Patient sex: M
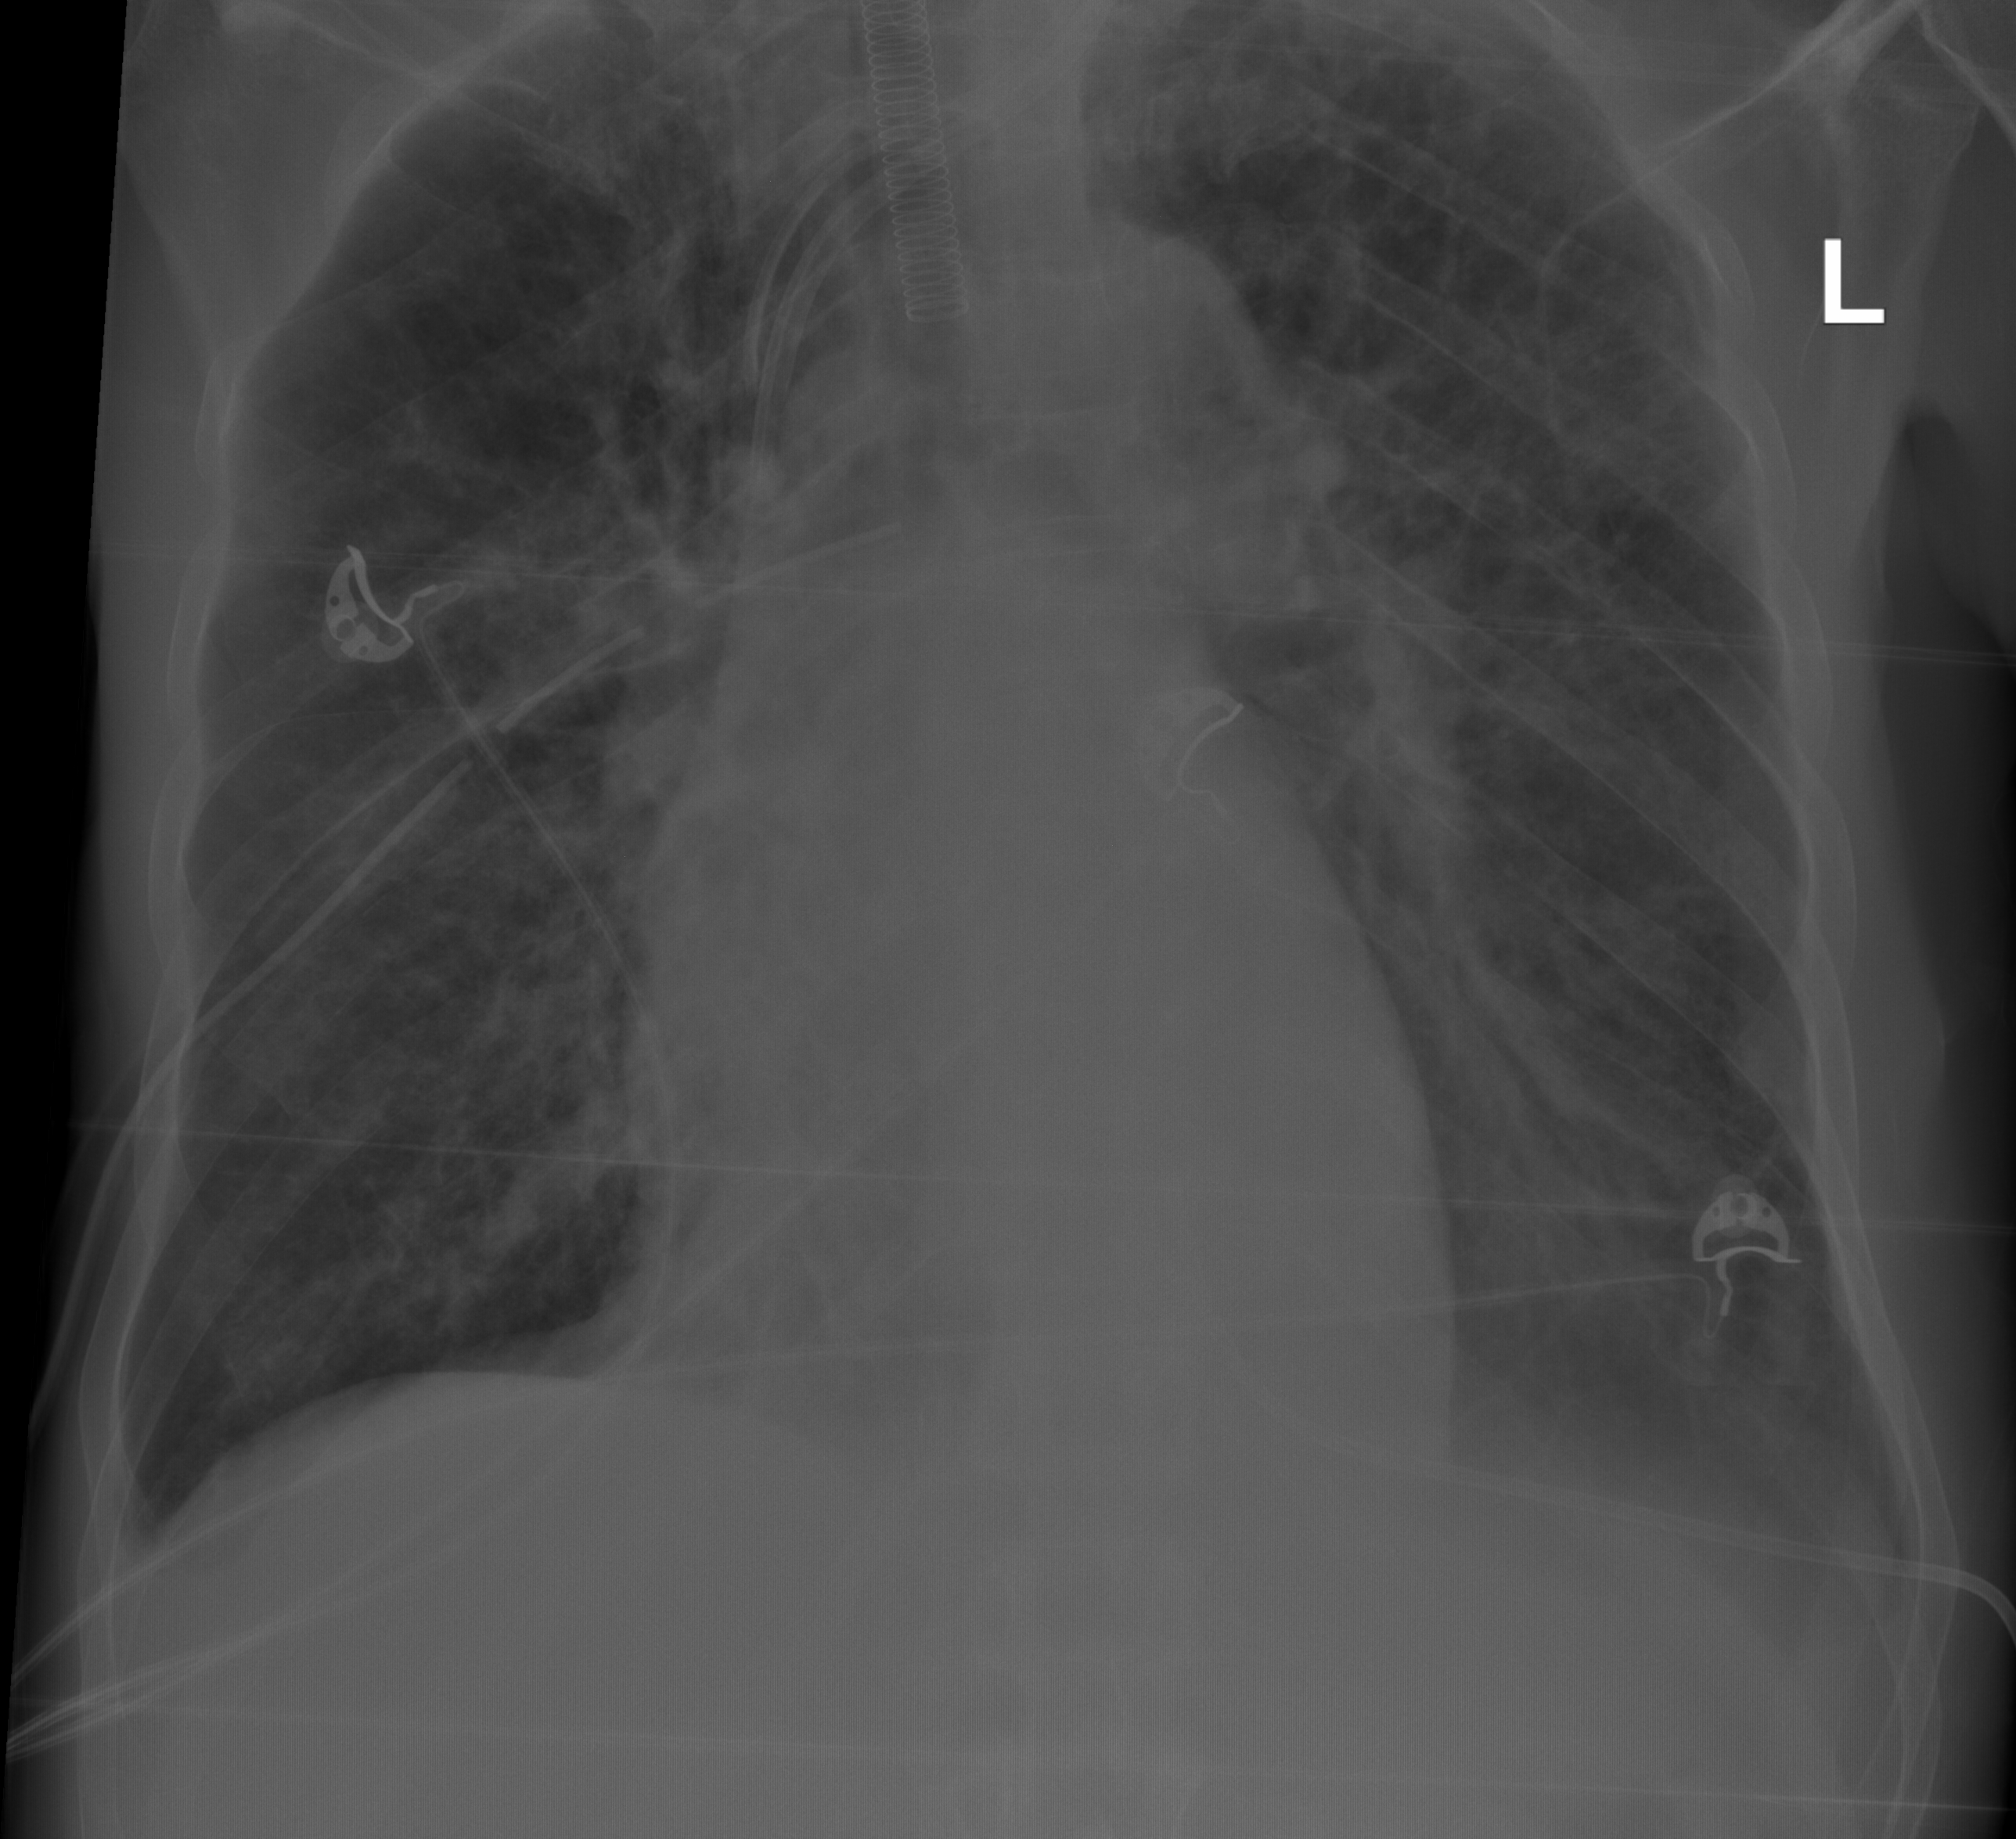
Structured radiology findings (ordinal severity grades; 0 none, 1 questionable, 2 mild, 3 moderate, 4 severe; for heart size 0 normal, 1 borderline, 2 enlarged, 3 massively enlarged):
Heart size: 0
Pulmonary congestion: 0
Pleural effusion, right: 0
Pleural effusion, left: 2
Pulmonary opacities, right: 0
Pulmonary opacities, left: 2
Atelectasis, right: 0
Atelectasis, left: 2